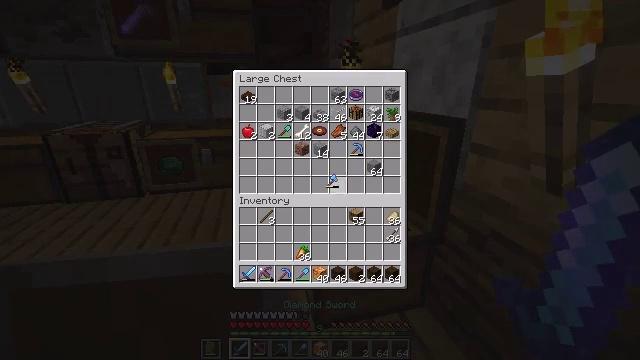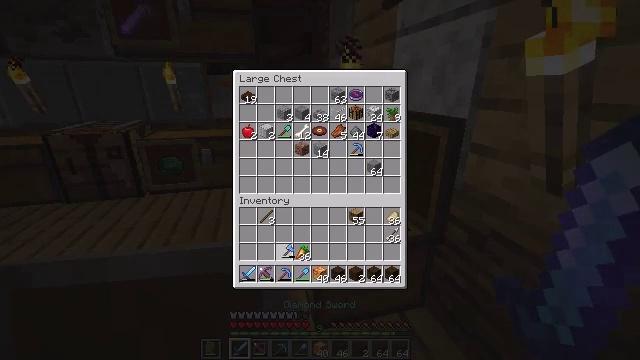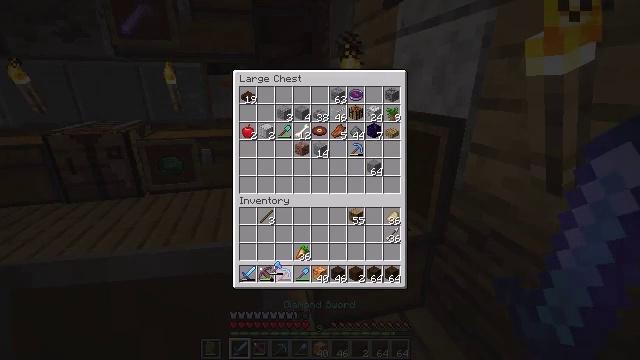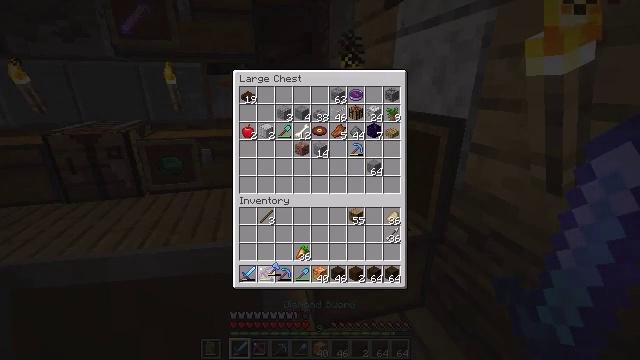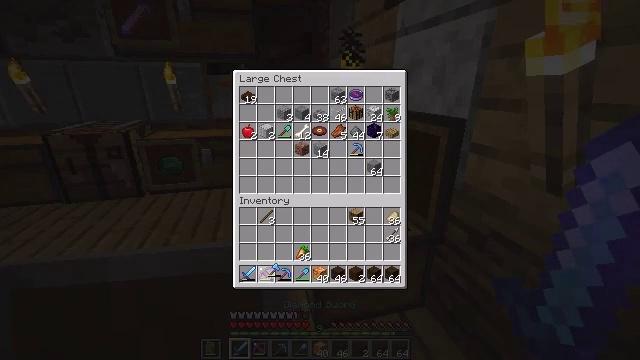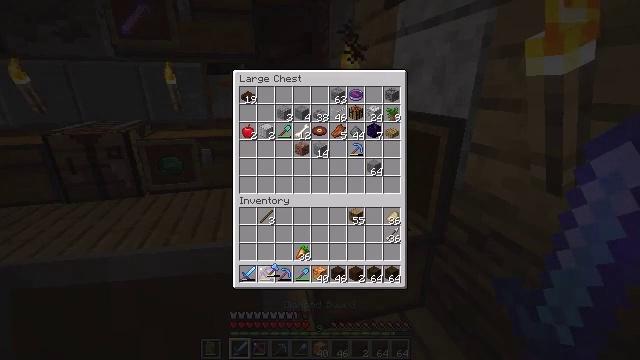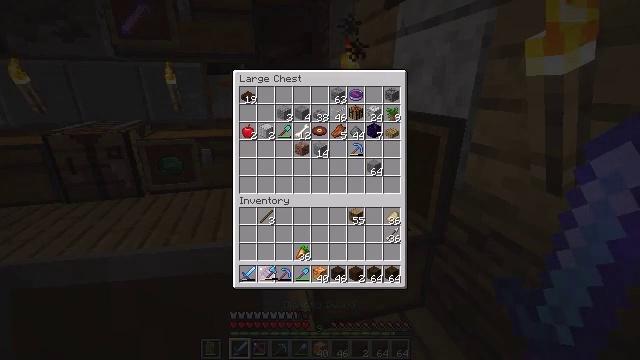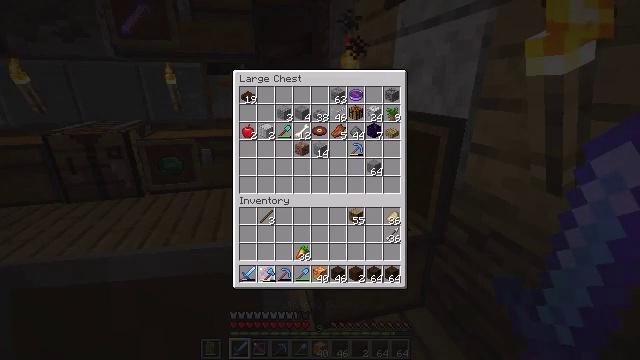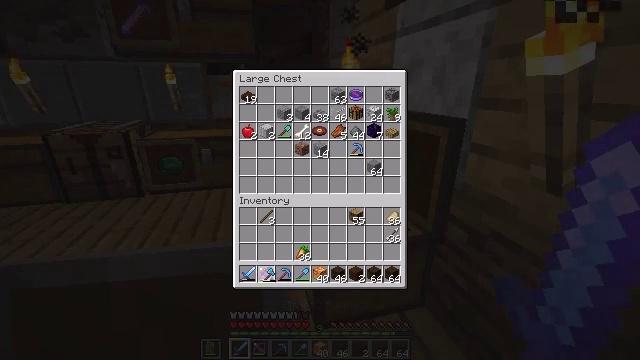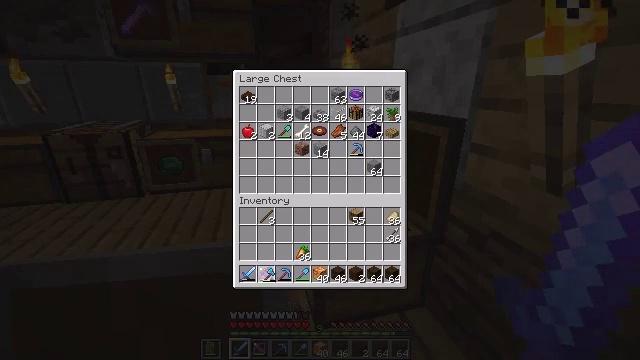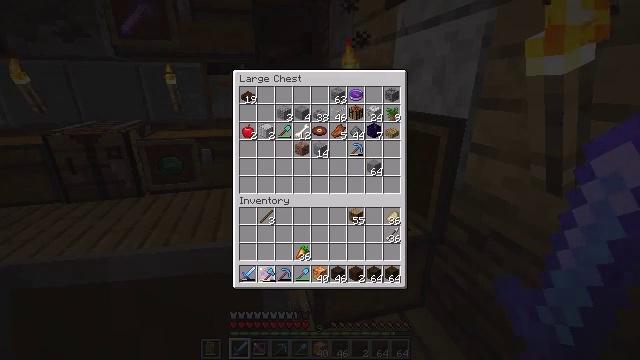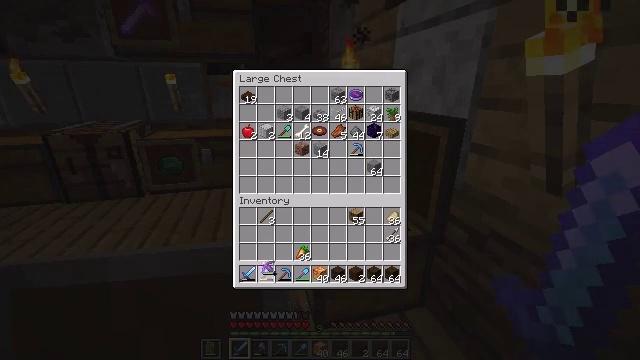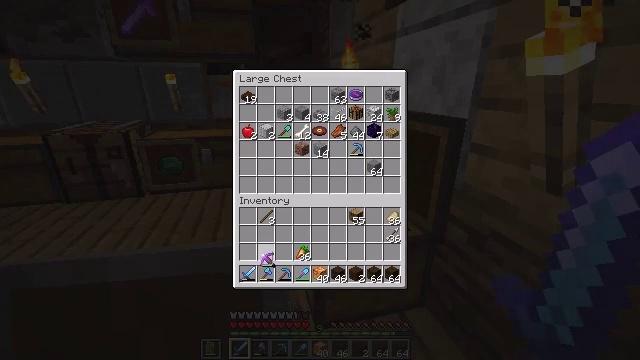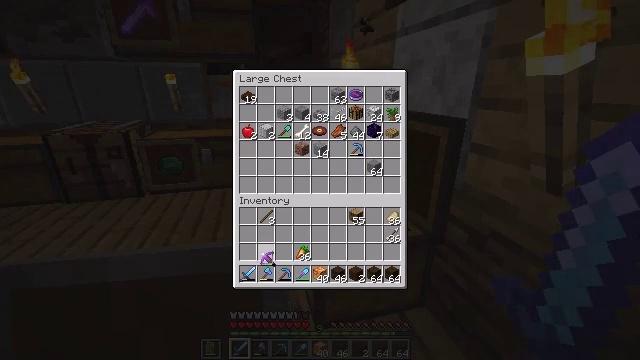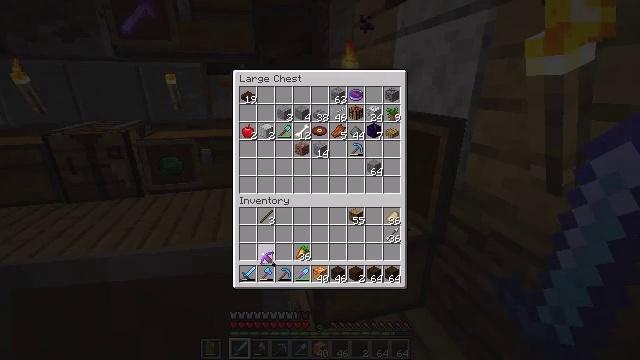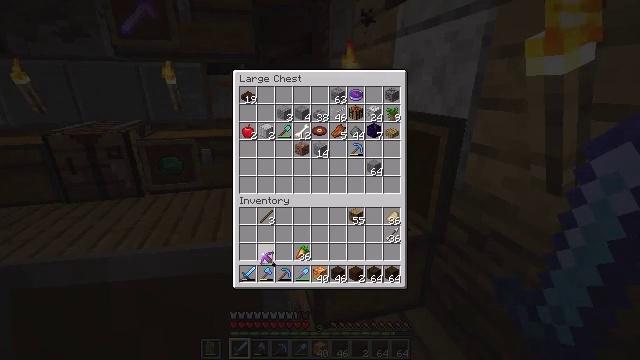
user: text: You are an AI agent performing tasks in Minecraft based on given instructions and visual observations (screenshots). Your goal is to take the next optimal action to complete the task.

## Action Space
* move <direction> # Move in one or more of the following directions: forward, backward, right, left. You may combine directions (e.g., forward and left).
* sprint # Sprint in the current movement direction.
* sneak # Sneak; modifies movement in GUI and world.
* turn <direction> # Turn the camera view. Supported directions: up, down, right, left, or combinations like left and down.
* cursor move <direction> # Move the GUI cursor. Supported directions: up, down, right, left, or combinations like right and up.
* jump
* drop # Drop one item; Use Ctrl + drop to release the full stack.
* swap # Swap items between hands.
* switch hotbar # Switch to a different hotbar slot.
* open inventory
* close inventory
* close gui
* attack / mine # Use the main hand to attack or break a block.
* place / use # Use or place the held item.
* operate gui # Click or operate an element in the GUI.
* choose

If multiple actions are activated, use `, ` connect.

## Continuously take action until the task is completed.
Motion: motion action
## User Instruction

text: Break the existing planks.
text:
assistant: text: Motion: cursor move left and down
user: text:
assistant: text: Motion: cursor move left and down
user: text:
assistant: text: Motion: no_op
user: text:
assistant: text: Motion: no_op
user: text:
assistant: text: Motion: no_op
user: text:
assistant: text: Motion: no_op
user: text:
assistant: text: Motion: no_op
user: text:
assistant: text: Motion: operate gui
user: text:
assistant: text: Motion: operate gui
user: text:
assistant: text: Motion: operate gui
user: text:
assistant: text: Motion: cursor move up
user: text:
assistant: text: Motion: cursor move up
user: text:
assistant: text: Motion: no_op
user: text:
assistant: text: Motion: no_op
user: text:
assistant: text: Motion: operate gui
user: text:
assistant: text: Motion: operate gui
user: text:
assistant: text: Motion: no_op
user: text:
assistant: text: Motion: cursor move right and up
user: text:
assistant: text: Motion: cursor move right and up
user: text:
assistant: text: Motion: cursor move up
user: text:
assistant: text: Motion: no_op
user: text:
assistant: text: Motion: cursor move up
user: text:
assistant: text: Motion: no_op
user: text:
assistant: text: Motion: no_op
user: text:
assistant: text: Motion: no_op
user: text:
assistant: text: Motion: no_op
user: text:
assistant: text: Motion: no_op
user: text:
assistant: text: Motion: no_op
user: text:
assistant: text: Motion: turn right and down
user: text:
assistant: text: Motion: turn right and down